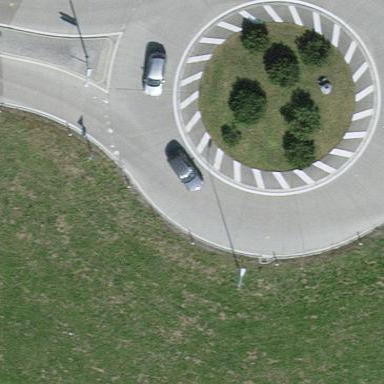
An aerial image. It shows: Secondary road with asphalt surface leading to roundabout junction.